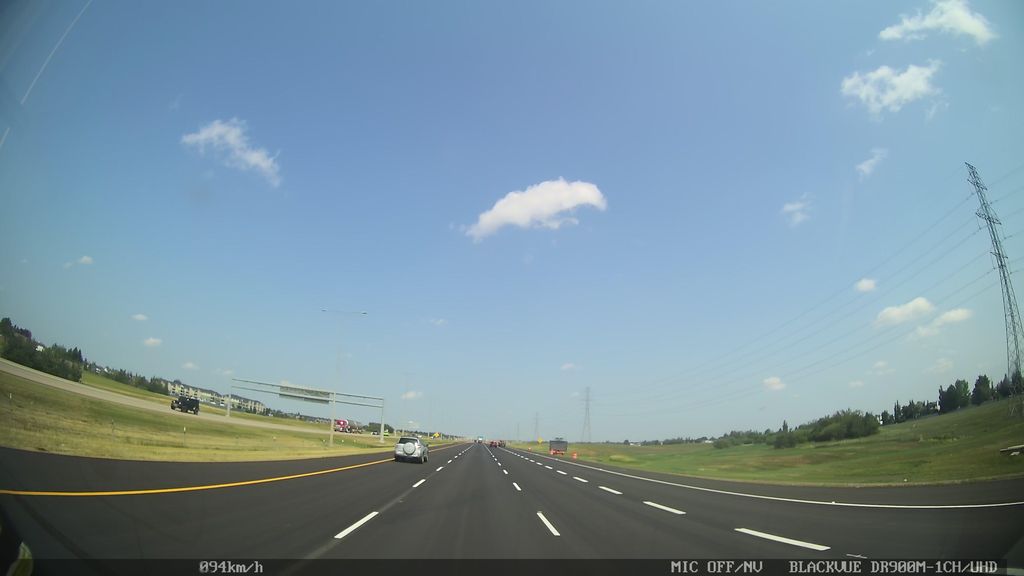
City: edmonton